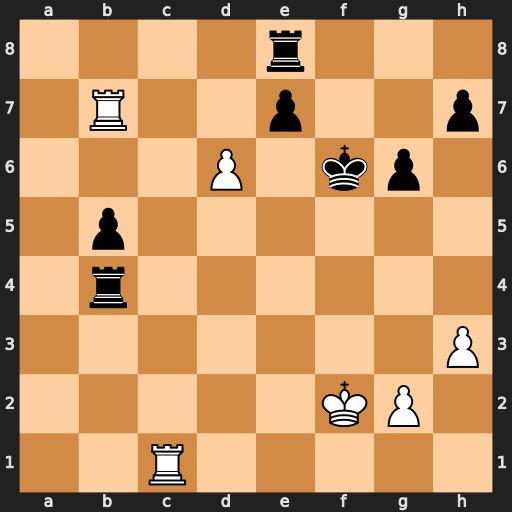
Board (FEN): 4r3/1R2p2p/3P1kp1/1p6/1r6/7P/5KP1/2R5
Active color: w
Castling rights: -
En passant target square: -
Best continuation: d7 Rd8 Rc8 Rxd7 Rxd7